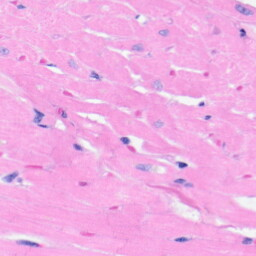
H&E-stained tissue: Heart